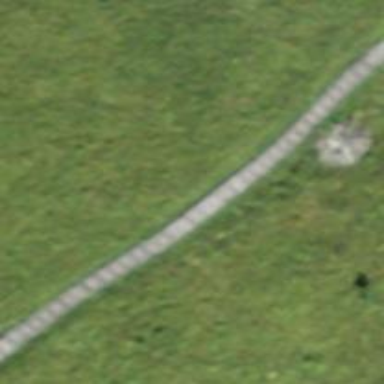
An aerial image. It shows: Boardwalk bridge over path.